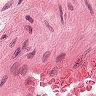
Metastatic tissue present: no